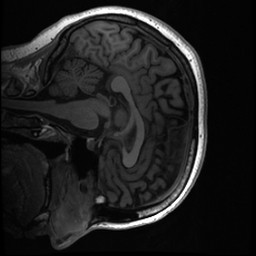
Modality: T1w
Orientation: sagittal
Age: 35
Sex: female